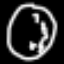
Label: clock